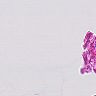
Metastatic tissue present: no